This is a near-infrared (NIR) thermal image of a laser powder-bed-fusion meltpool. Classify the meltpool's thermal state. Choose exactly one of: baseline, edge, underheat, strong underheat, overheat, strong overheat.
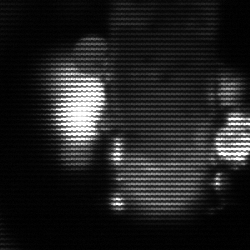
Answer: strong underheat